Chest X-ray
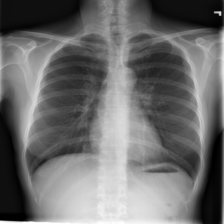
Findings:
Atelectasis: negative
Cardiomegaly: negative
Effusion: negative
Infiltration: negative
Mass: negative
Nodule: negative
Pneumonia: negative
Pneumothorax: negative
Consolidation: negative
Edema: negative
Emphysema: negative
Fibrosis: negative
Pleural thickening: negative
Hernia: negative